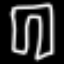
Label: pants